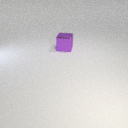
large purple metal cube